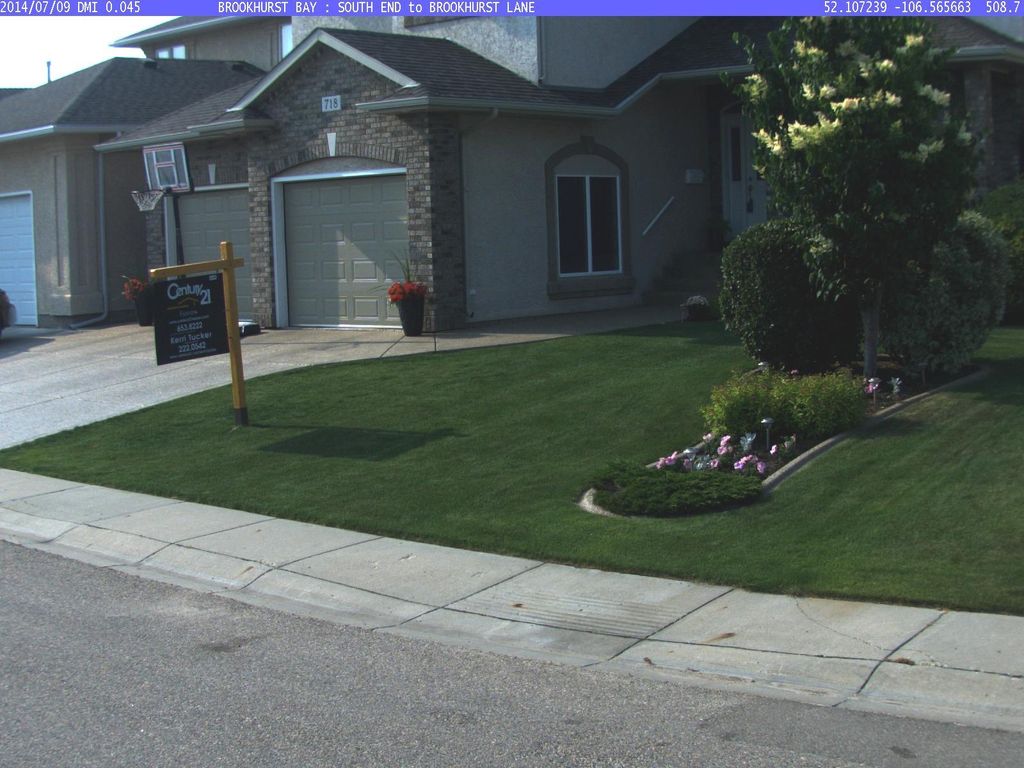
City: saskatoon